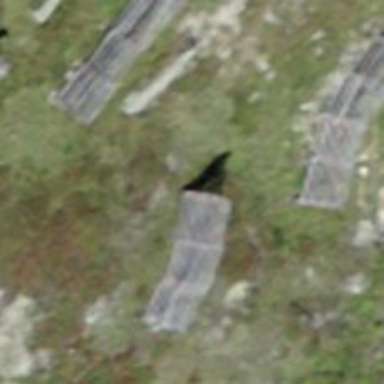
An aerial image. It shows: Snow fence that is man-made.